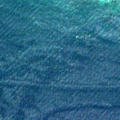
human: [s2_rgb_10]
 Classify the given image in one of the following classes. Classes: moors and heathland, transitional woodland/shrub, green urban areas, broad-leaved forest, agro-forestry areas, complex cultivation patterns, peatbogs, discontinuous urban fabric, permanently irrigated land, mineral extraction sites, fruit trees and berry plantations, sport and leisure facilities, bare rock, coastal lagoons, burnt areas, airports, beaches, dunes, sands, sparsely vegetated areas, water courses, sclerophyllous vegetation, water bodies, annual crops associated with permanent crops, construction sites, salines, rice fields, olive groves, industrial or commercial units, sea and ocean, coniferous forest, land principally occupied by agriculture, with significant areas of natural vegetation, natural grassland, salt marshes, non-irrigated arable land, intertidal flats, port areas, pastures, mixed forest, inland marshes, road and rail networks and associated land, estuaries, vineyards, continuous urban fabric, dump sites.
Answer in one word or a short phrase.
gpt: sea and ocean